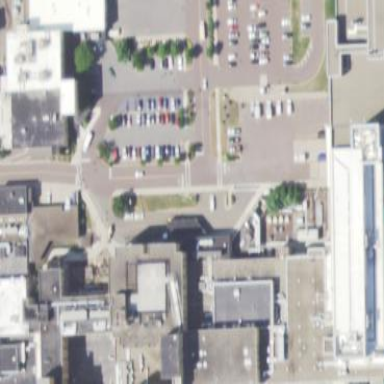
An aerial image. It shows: Hospital building.